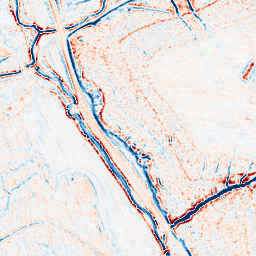
Category: edge_preserving
Decomposition family: bilateral
Decomposition parameters: d: 9
sigma_color: 100
sigma_space: 50
Upsampling method: sinc_hamming
Upsampling parameters: scale: 4
kernel_size: 8
Upsampling scale: 4